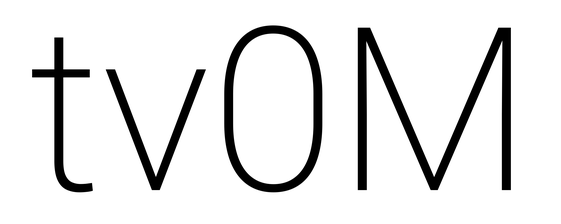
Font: Roboto_ExtraLight